Question: I am trying to build a dropdown as below.

I am generating html ul & li tags as below and works fine. However, everytime there is an anch tag (see the in-line comment); I need to be able to call a function and pass a text that was clicked. How can I do this?
'''
foreach (var productType in productTypesNames.Keys)
{
var li = new HtmlGenericControl("li");
nav.Controls.Add(li);
var ul = new HtmlGenericControl("ul");
var anchor = new HtmlGenericControl("a");
anchor.Attributes.Add("href", "#");
foreach (var pName in productTypesNames[productType] )
{
var subLi = new HtmlGenericControl("li");
var anch = new HtmlGenericControl("a");
anch.Attributes.Add("href", "#");
//**THIS NEEDS TO CALL A C# FUNCTION AND PASS pName; instead of #**
anch.InnerHtml = pName;
subLi.Controls.Add(anch);
ul.Controls.Add(subLi);
}
anchor.InnerHtml = productType;
li.Controls.Add(anchor);
li.Controls.Add(ul);
}
'''
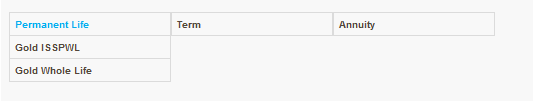
Answer: If you don't mind a postback, or want it, use a 'LinkButton' control, easily built dynamically instead of your 'HtmlGenericControl("a")', and have the server-side onclick method call your other method.
Otherwise you need AJAX as others have explained.